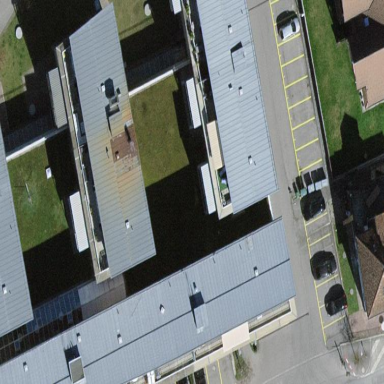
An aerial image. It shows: Building with gray roof made of gravel.